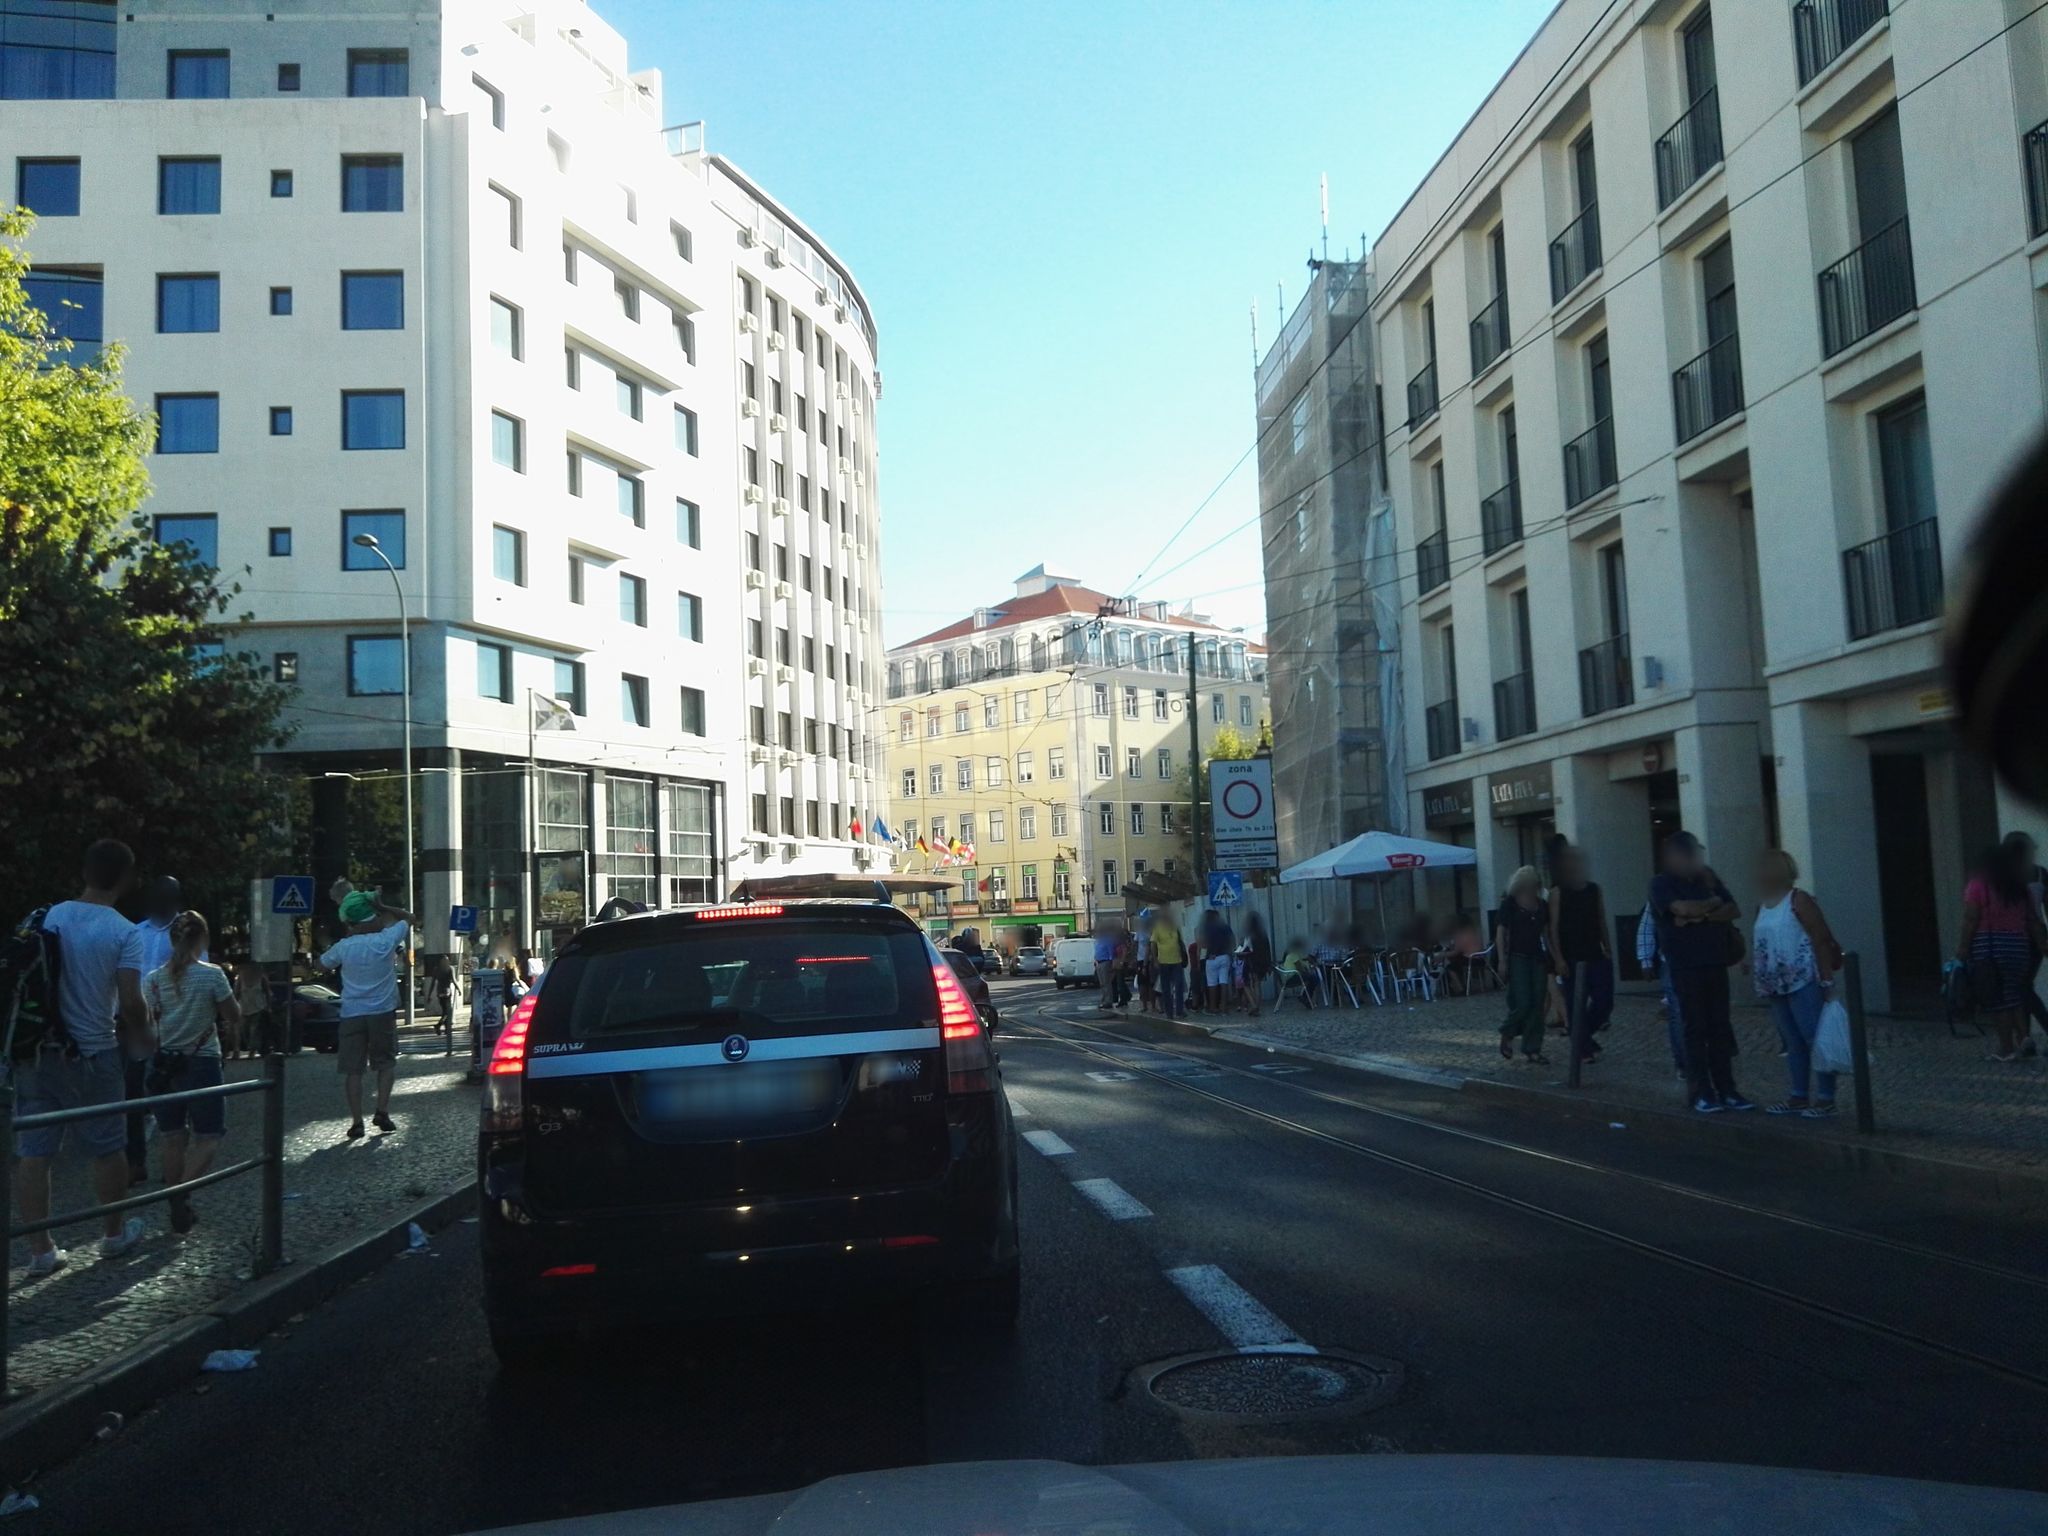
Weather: clear
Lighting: day
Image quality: good
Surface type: driving surface
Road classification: pedestrian, steps
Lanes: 2
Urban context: urban centre
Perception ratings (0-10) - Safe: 3.54, Lively: 8.92, Beautiful: 7.7, Boring: 1.86, Depressing: 4.56, Wealthy: 8.01